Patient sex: M
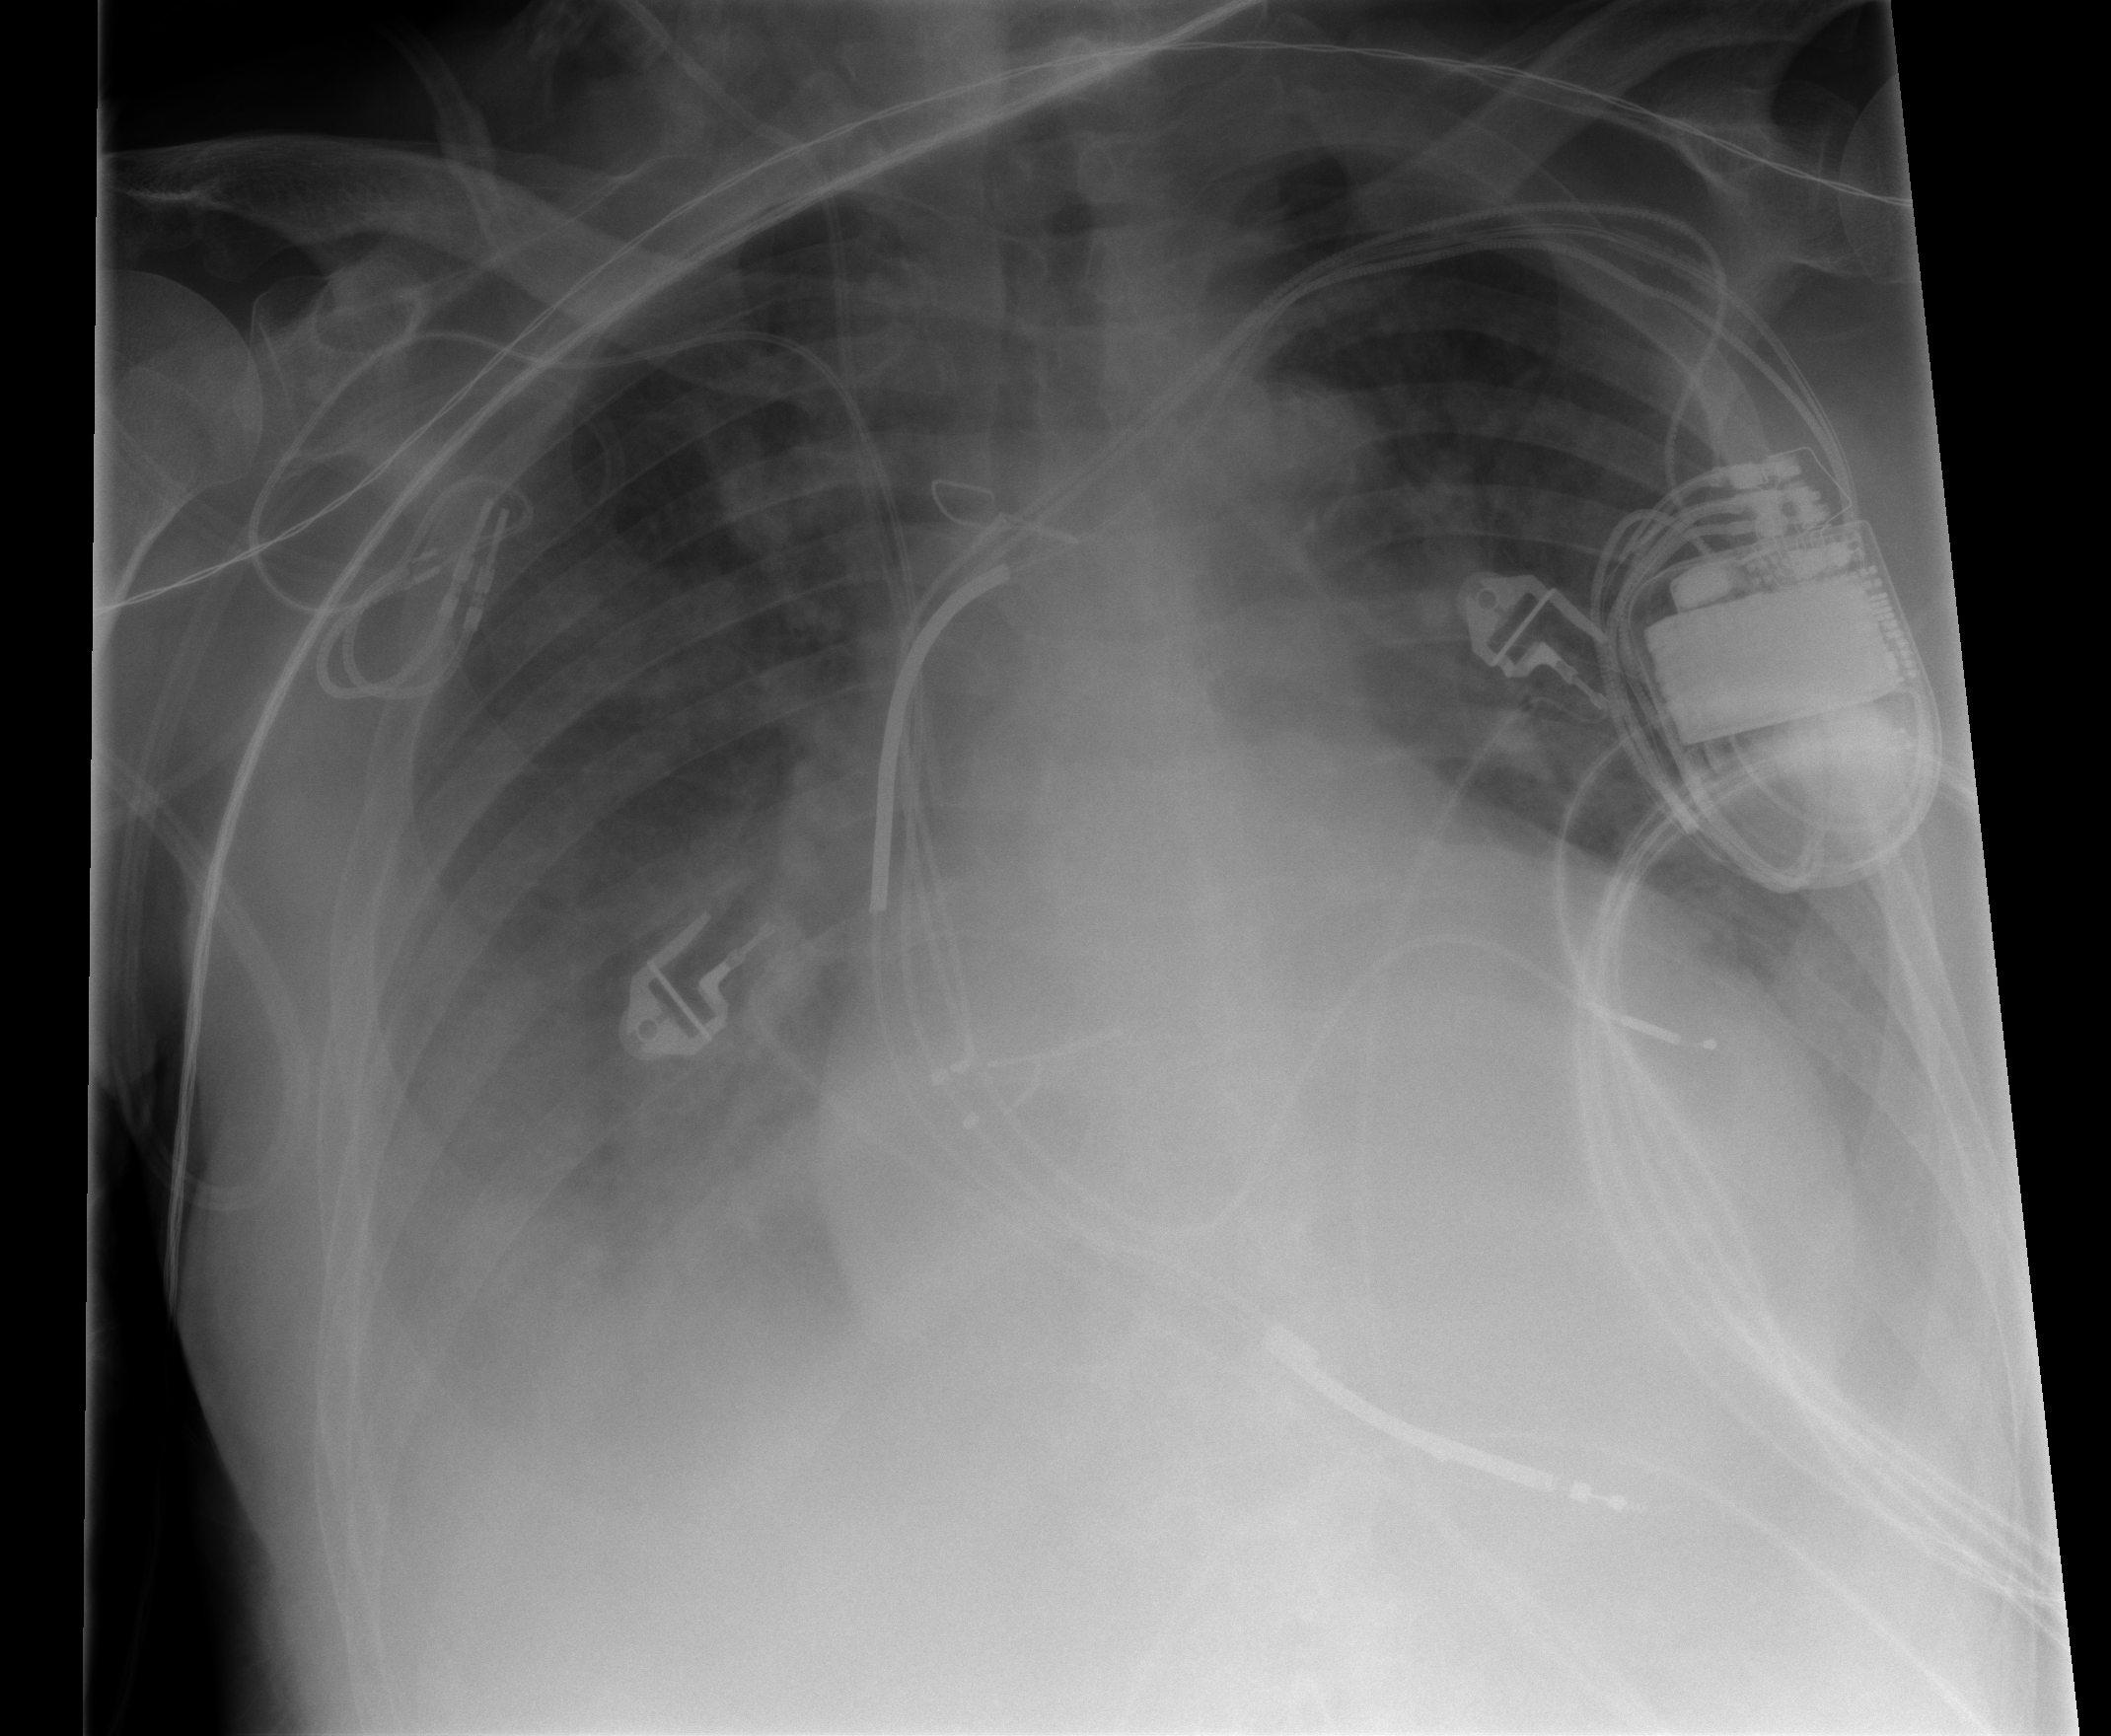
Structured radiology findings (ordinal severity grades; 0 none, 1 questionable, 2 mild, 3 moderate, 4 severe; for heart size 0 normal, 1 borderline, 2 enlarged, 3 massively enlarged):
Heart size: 2
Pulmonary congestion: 1
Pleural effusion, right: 2
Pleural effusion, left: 2
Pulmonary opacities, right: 1
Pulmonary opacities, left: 0
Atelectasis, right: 2
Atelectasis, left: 2